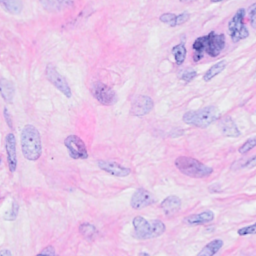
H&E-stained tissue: Breast